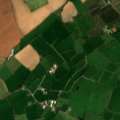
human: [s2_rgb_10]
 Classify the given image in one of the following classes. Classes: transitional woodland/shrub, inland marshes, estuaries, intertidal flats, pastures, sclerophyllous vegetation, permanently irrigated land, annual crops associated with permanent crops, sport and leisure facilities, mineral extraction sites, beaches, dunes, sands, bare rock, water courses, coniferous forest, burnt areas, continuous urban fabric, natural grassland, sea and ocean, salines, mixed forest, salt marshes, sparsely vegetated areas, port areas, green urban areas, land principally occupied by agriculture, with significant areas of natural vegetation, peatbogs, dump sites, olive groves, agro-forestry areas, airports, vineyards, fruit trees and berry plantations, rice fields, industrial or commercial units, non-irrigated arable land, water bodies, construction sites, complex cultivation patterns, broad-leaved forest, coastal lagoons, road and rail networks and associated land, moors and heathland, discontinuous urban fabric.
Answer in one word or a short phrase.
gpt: non-irrigated arable land, pastures